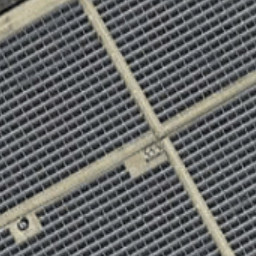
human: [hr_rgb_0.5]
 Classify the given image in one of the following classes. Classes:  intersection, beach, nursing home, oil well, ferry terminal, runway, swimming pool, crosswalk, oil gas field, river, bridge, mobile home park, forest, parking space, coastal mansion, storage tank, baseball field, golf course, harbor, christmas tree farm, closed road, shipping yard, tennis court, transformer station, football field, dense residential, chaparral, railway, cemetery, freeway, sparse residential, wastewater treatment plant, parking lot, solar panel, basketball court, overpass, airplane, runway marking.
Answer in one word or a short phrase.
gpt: solar panel